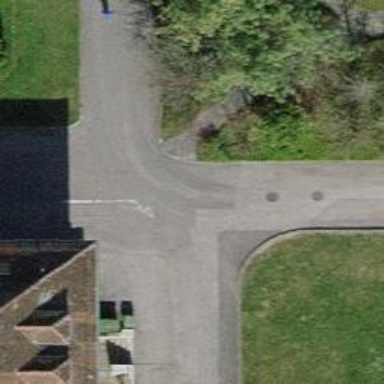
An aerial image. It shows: Asphalt service road.